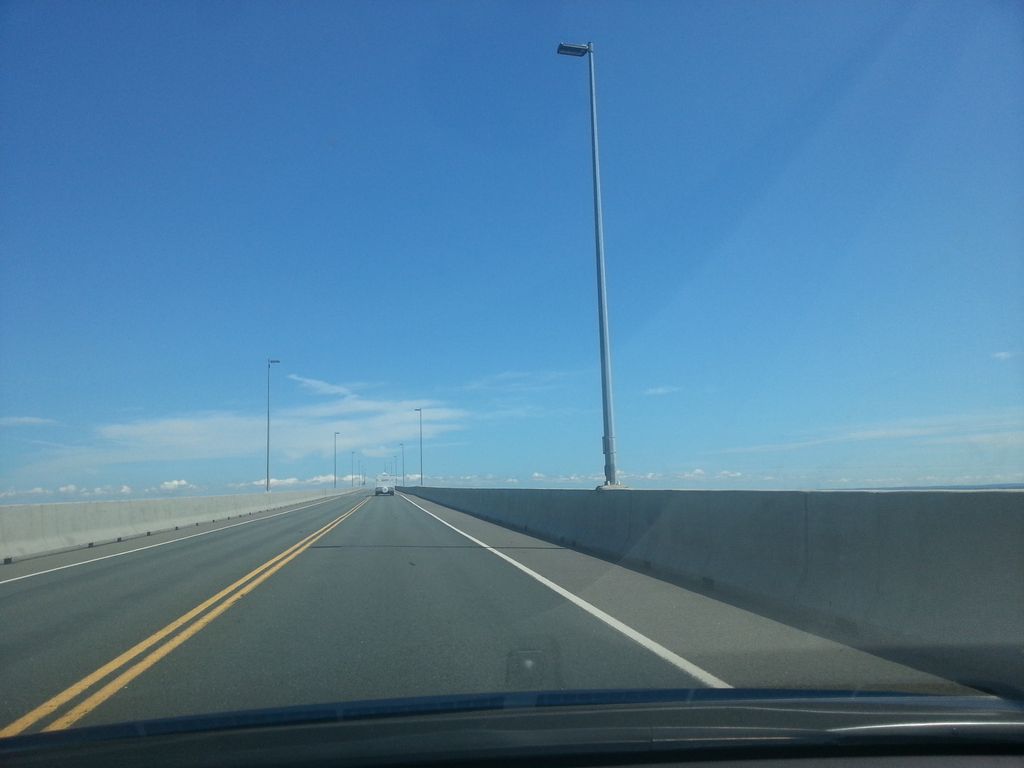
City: charlottetown